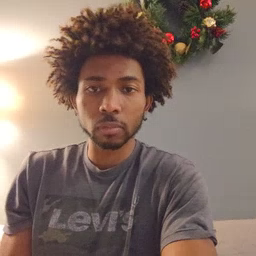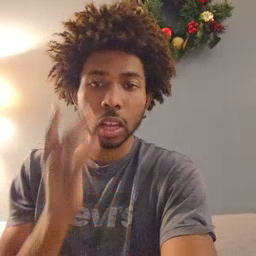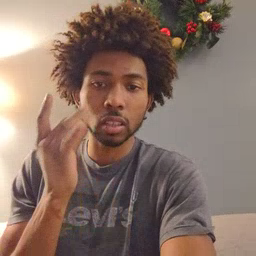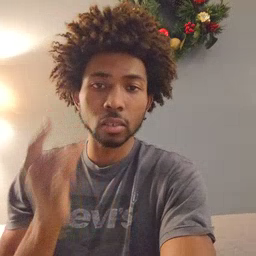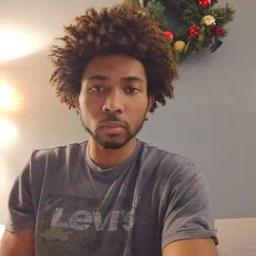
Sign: cat